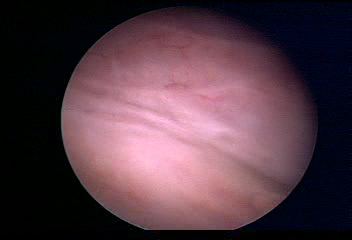
Modality: WLC
Class: Normal mucosa
Bladder cancer association: No